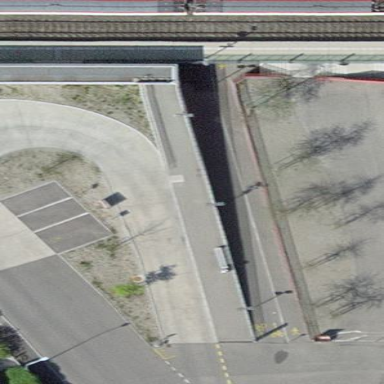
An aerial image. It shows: Footway area.